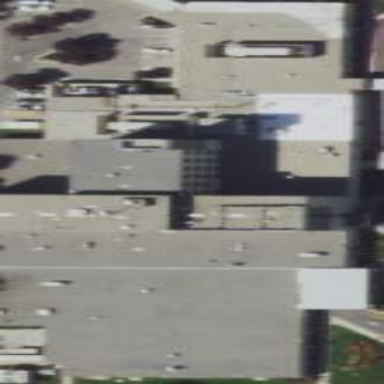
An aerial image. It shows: Hospital building.